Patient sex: M
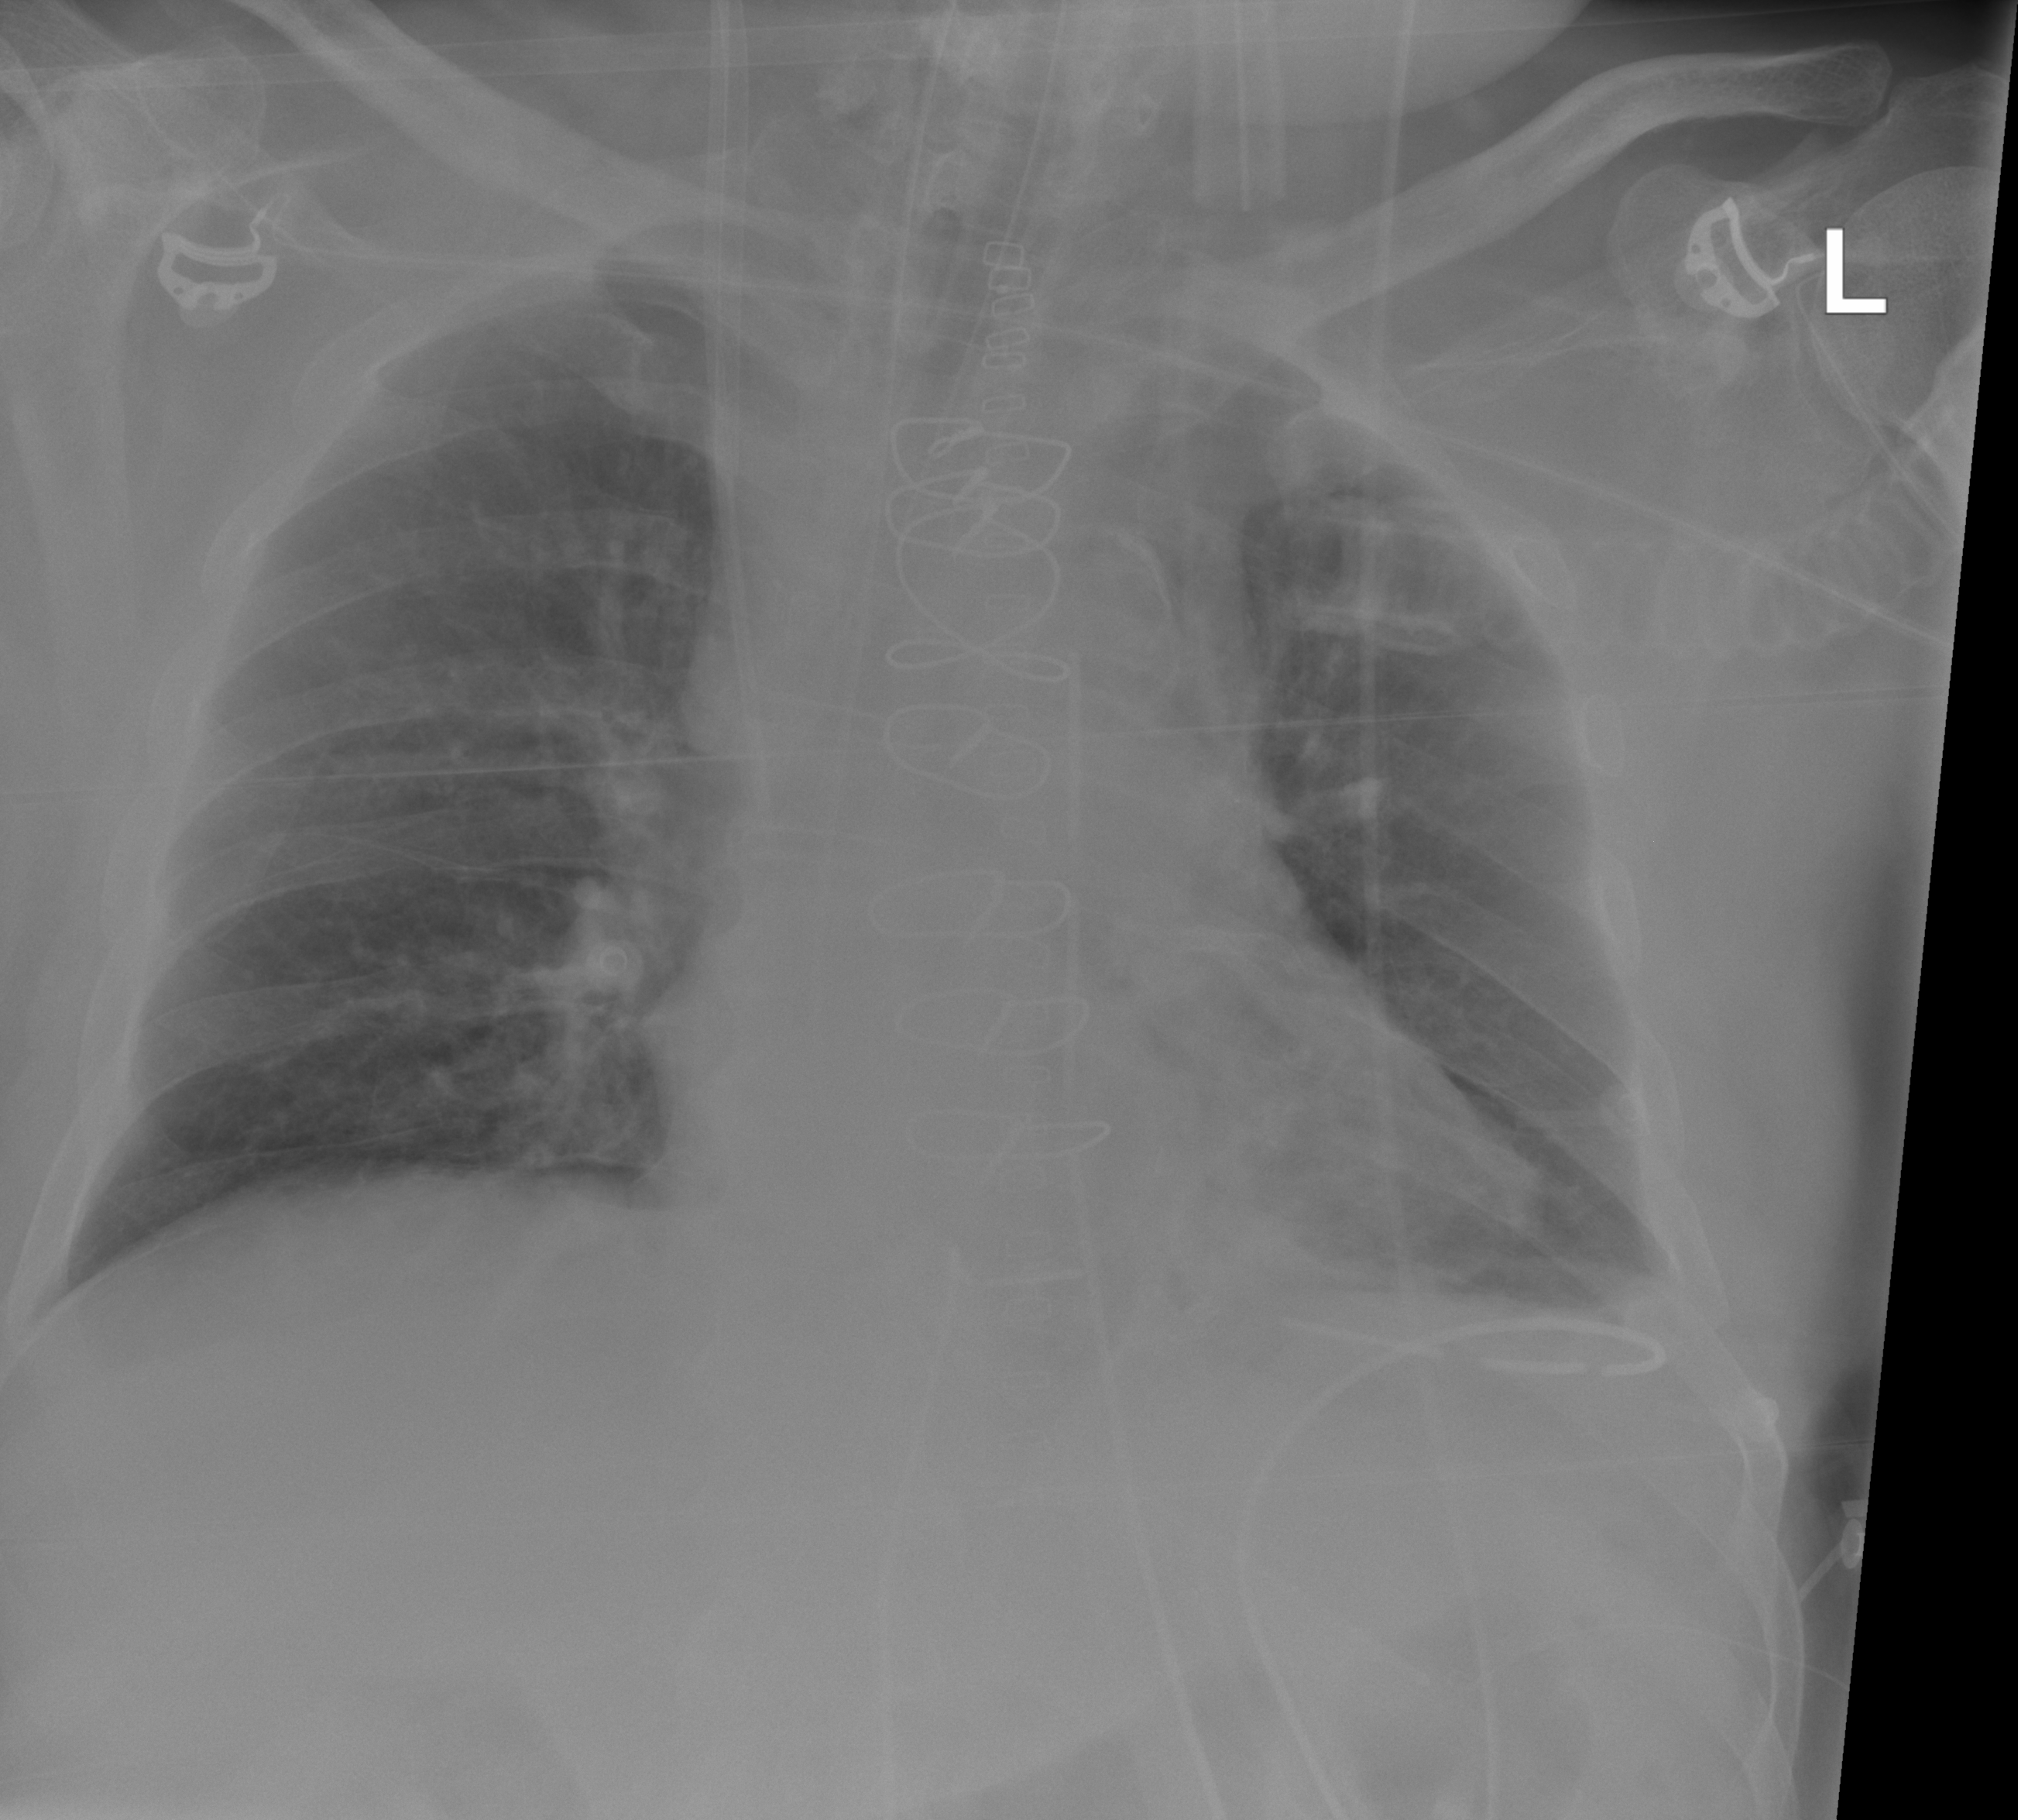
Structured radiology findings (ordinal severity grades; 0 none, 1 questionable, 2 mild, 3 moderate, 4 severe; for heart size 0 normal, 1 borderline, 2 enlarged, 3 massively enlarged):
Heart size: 1
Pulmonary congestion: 0
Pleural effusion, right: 0
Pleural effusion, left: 0
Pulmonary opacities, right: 0
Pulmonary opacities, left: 0
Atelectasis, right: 0
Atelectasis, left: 0